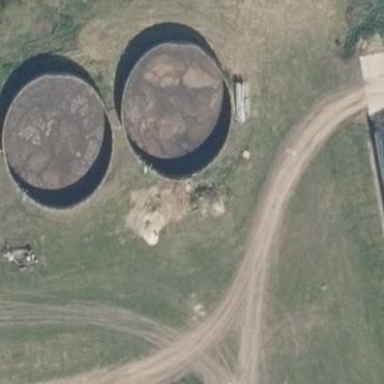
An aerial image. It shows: Slurry tank building.